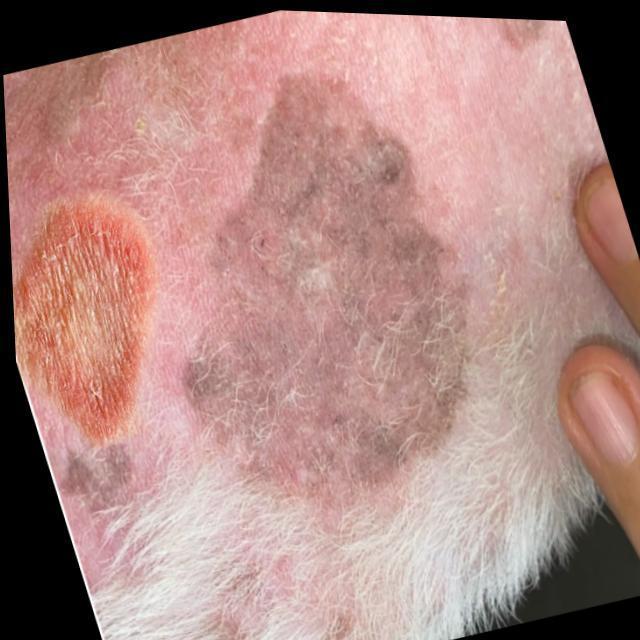
Canine ringworm (Dermatophytosis) — fungal infection caused by Microsporum or Trichophyton. Presents with circular alopecia, scaling, crusting, and broken hairs.